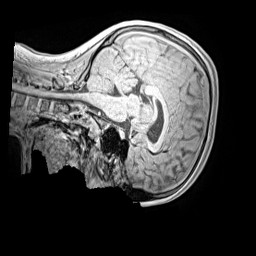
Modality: MP2RAGE
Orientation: sagittal
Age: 11
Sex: female
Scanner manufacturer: siemens
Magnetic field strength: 3 T
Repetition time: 4 s
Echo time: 0.00299 s